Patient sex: M
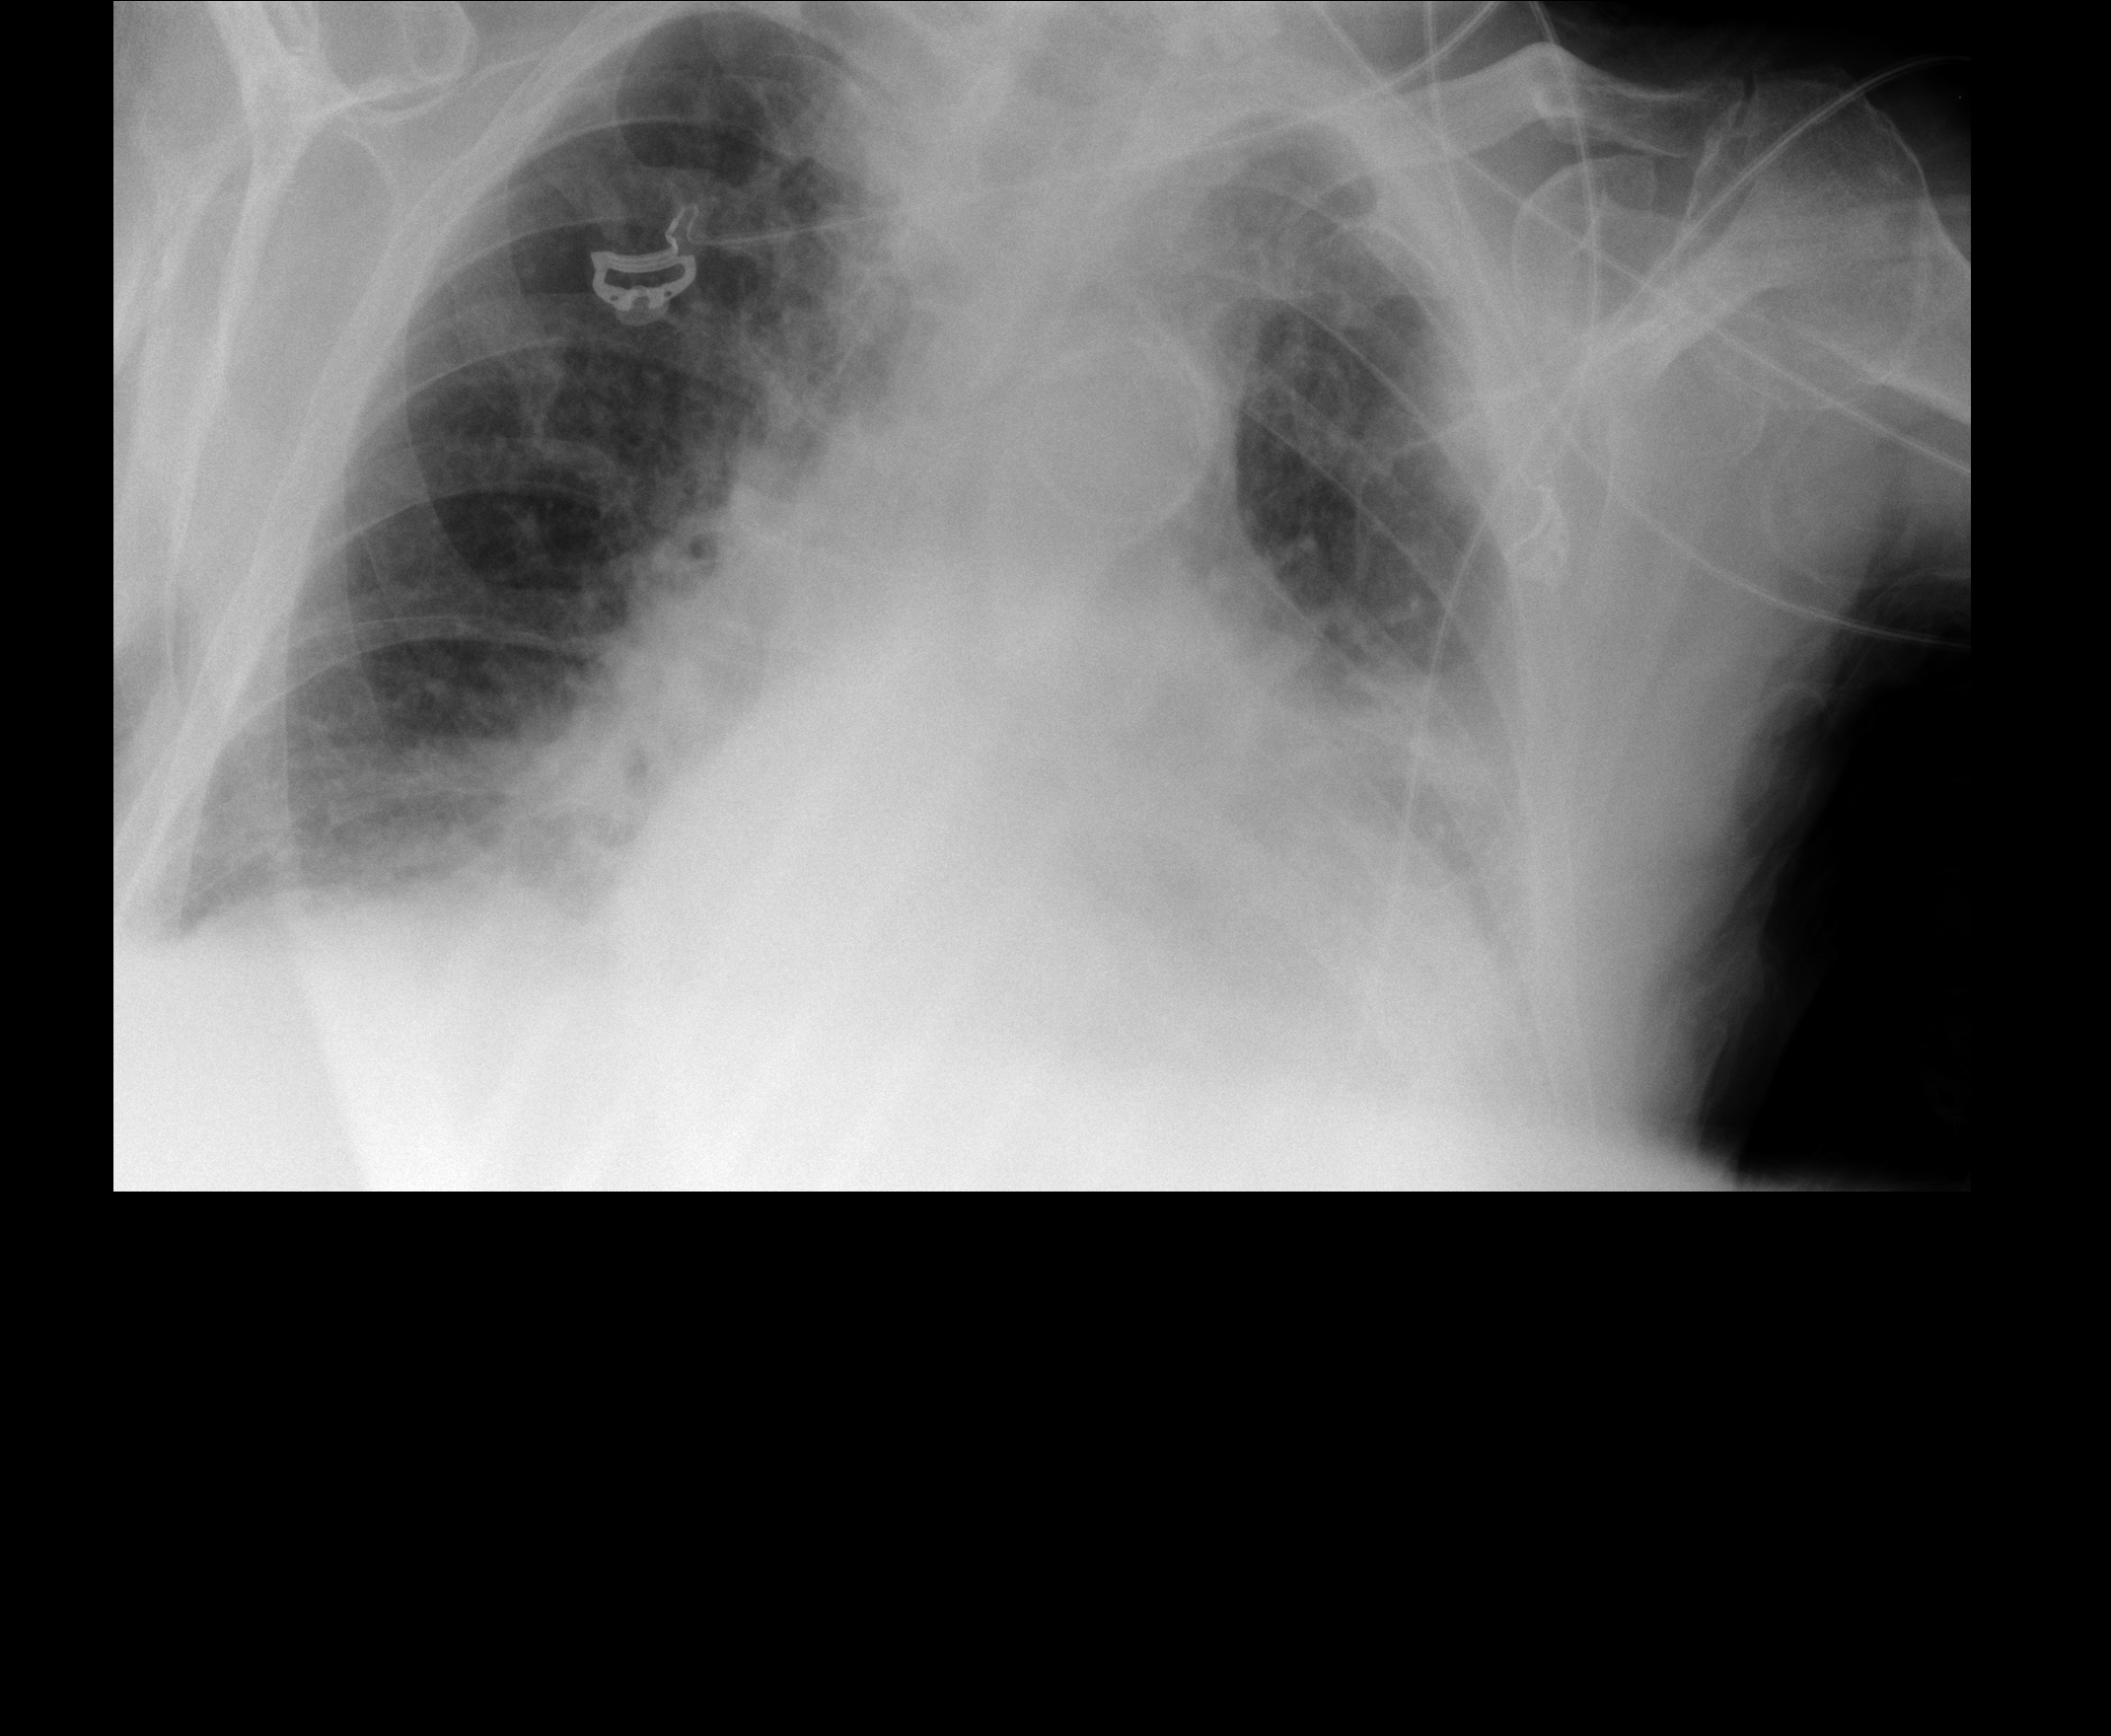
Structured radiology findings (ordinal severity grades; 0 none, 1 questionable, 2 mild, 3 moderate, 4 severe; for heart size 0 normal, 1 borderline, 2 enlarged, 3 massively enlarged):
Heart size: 3
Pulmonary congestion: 2
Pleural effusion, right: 2
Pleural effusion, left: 2
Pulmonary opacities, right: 0
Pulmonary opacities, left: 0
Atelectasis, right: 2
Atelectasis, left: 3